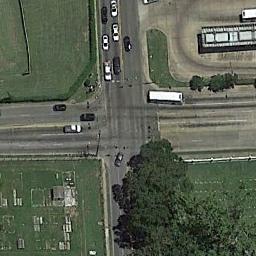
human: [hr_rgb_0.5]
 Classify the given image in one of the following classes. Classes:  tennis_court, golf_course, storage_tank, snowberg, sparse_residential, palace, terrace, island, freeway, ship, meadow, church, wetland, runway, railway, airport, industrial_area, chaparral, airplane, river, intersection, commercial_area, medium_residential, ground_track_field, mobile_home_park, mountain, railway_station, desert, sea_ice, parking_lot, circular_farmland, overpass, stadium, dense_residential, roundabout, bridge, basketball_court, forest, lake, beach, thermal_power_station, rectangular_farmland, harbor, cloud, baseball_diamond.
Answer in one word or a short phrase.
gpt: intersection